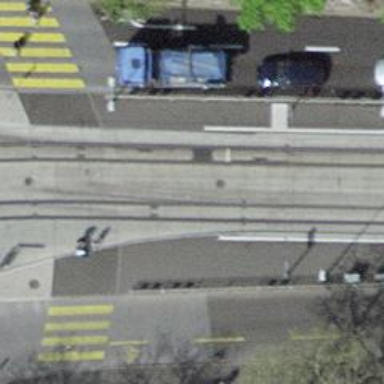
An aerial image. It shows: Bus stop with tram services. It also serves as tram stop.